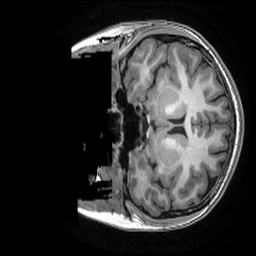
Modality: T1w
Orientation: coronal
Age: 26
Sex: female
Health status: healthy
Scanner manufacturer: ge